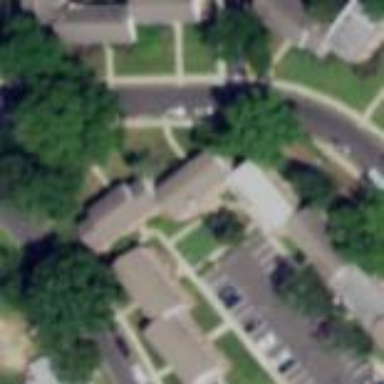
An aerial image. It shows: View of apartment building.